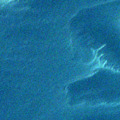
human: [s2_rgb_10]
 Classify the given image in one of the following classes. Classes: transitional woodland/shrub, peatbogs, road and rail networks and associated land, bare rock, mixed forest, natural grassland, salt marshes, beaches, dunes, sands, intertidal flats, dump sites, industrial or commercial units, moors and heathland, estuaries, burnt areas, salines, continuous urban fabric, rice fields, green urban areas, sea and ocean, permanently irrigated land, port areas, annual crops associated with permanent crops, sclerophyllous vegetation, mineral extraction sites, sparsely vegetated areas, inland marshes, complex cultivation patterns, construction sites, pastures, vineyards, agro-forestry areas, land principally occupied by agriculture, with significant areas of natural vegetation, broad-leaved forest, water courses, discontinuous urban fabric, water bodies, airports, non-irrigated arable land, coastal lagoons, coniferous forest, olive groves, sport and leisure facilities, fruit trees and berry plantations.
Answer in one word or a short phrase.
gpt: sea and ocean